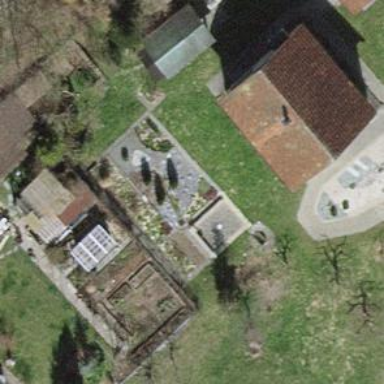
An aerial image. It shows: Building with tiled roof.